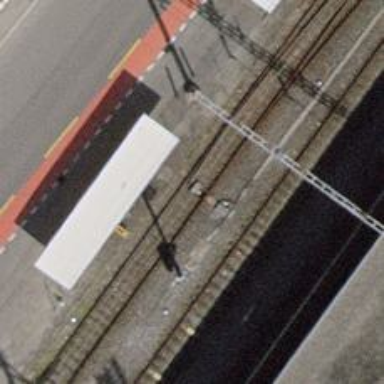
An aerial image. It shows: Railway switch.